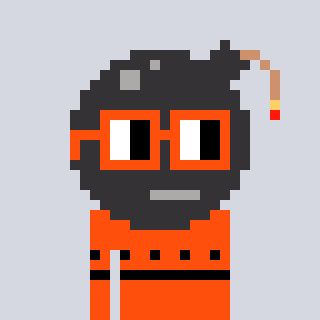
a pixel art character with square orange glasses, a bomb-shaped head and a orange-colored body on a cool background